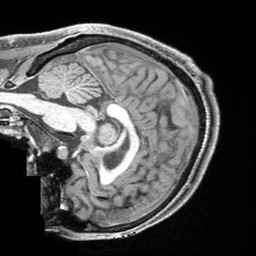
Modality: T1w
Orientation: sagittal